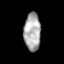
Tissue: prostate
Cell type: Epithelial cells
Senescence score: 0.3332
Nuclear area (px): 625
Mean DAPI intensity: 170.154